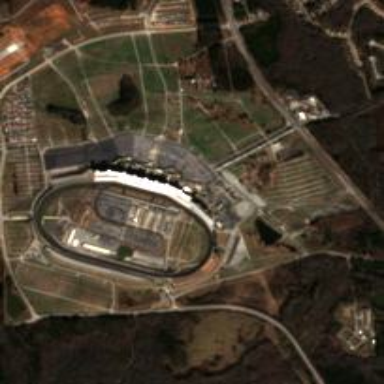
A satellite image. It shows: Raceway for motor sports.